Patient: sex M, age 73
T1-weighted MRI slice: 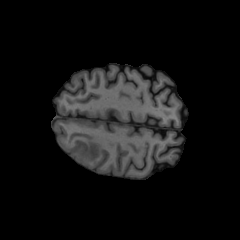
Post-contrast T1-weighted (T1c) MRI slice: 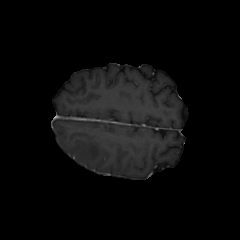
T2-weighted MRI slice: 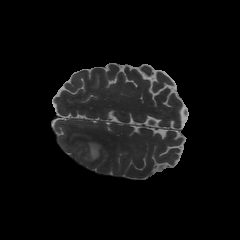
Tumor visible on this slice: yes
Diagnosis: Glioblastoma, IDH-wildtype
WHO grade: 4